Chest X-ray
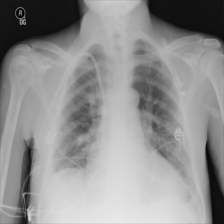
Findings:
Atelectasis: positive
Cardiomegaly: negative
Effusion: negative
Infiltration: negative
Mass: negative
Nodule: negative
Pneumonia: negative
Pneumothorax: negative
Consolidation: negative
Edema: negative
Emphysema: negative
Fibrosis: negative
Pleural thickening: negative
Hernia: negative